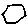
Label: hexagon